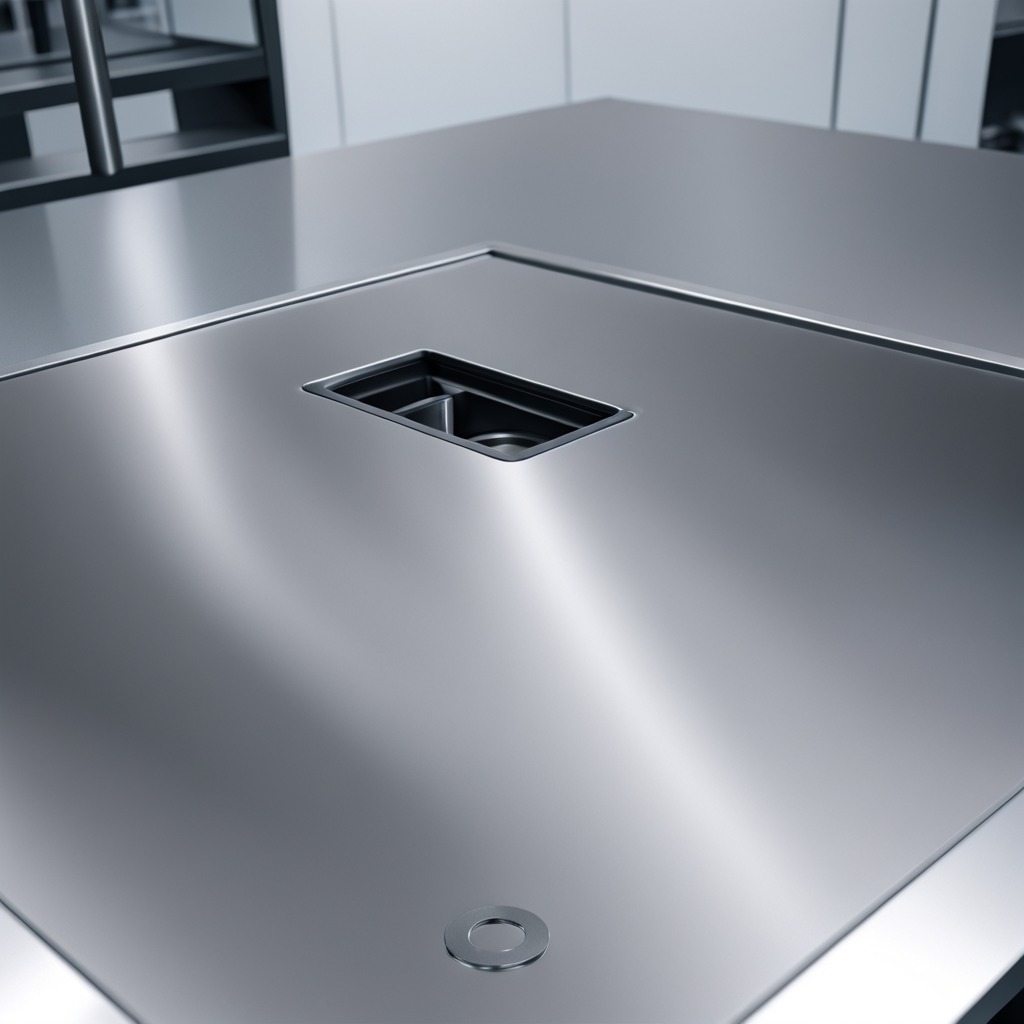
A flat metal washer is lying on the stainless steel table in a high-end prototyping lab.